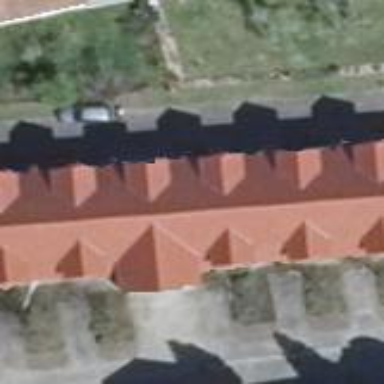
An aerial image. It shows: Building with gabled roof. The roof is oriented along the building and painted red.